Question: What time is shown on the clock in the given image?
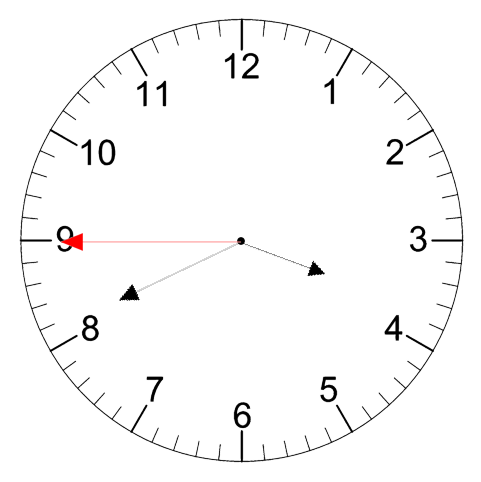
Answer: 03:40:45